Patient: sex F, age 86
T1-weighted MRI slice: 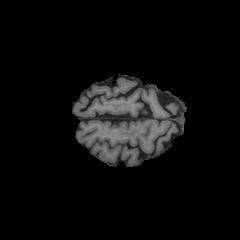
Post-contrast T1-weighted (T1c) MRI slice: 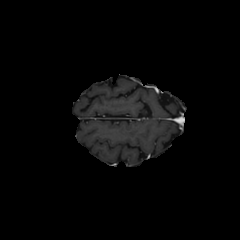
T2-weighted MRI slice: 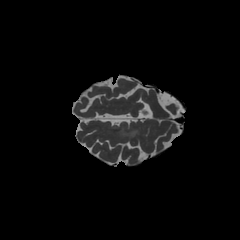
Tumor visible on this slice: yes
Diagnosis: Glioblastoma, IDH-wildtype
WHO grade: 4